Question: I have a Cocoa application that uses OpenCV, TBB, boost and some other libraries which are installed in my system. How do I create a package that has all this inside so that customer doesn't have to install anything besides just copy/paste my package?
At the building stage they are referenced via .dylib .
Is it possible?
Where I choose in xCode Product\Archive it will only export the app itself.
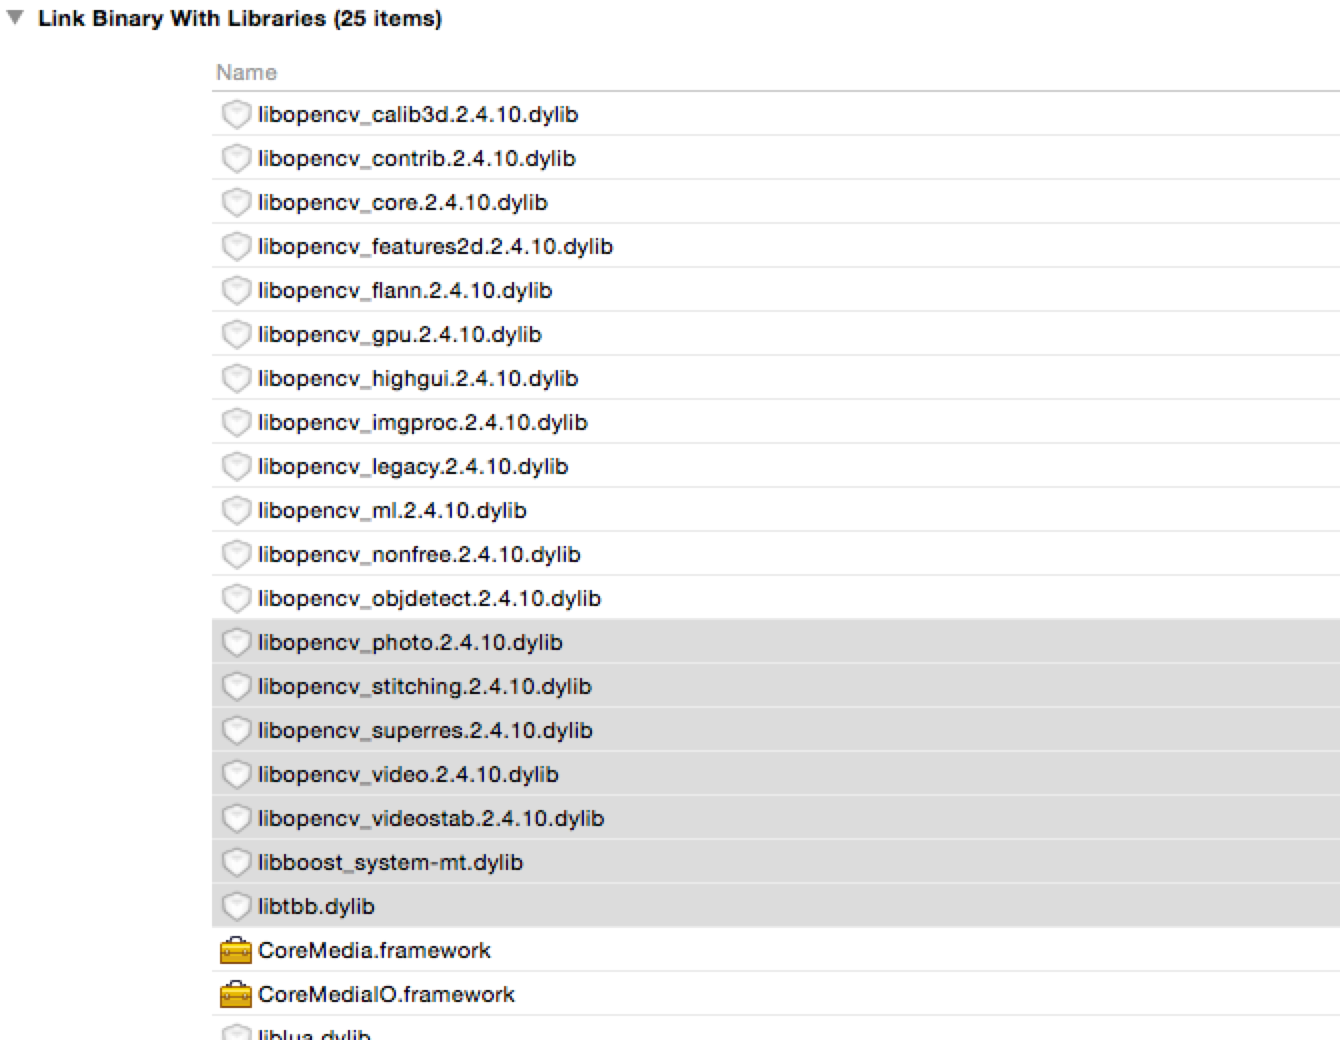
Answer: well, after a lot of reading I could not find an easy solution. Maybe is there, but I didn't have more time to search for it.
So instead I wrote a small application in C++ that uses 'otool' and 'install_name_tool' utilities to analyze needed required libraries and copy them into the bundle. Is located here <URL> . Keep in mind, it was made for personal use, but can be easily changed for anything else.
It worked perfectly for my case. It found all needed dependencies for OpenCV, boost, TBB.
if you have better tools or ideas to improve current one, you are more than welcome to say.